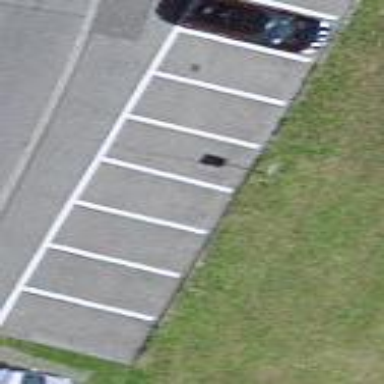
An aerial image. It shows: Paved parking area.